Aerial crown-view tile of a tropical tree (Barro Colorado Island, Panama), acquired 20241216:
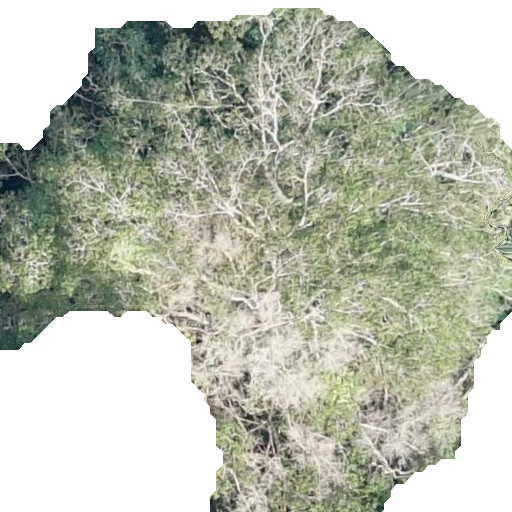
Species: Hura crepitans
GBIF accepted scientific name: Hura crepitans
Crown area: 298.132 m²